Field crop: maize
Growth stage: 2
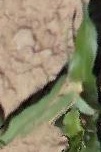
Species: maize